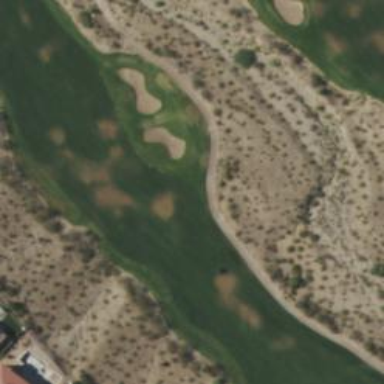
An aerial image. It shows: Grassy area designated as golf fairway.